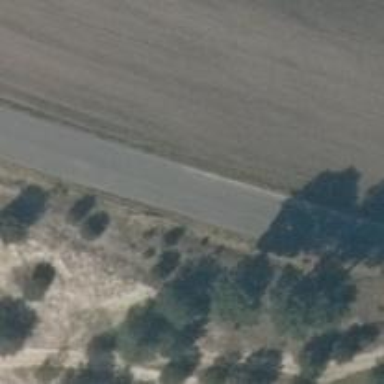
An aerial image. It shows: Passing place on the road.